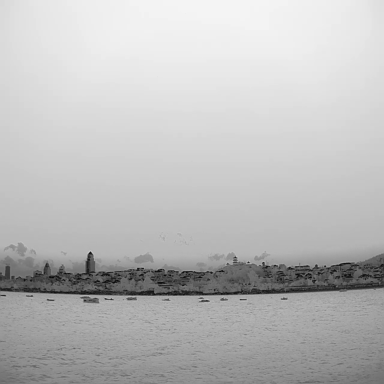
There are ten bulk_carriers in the infrared image.